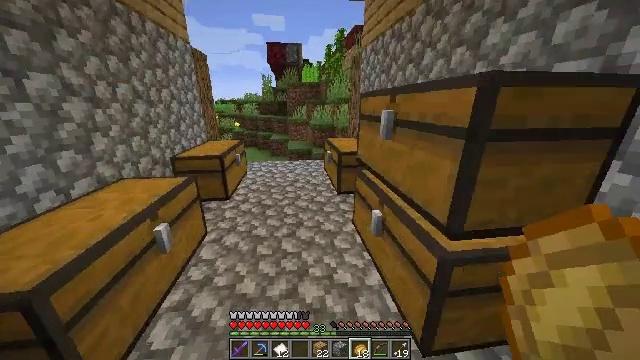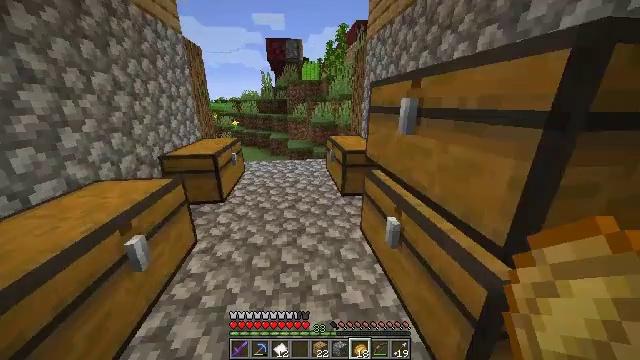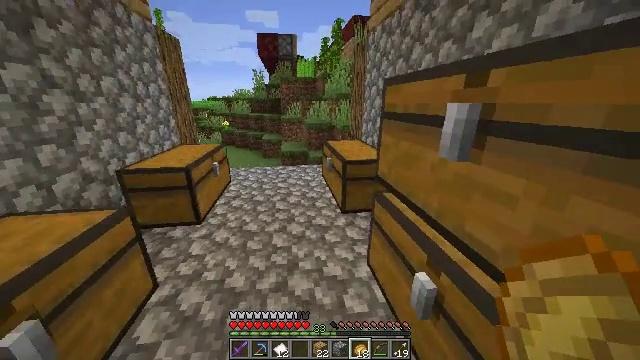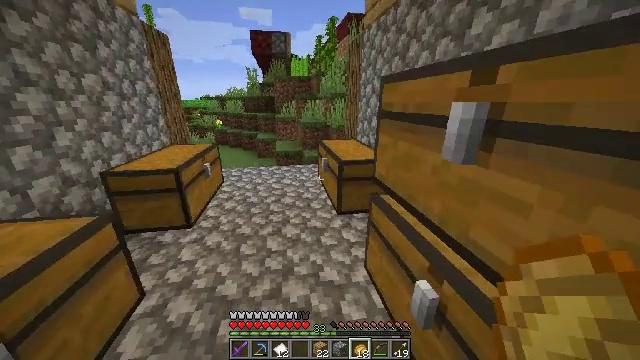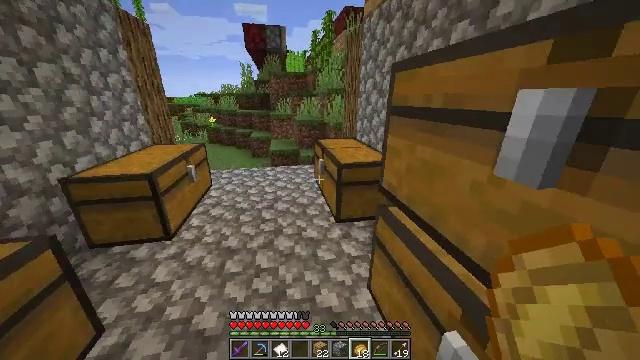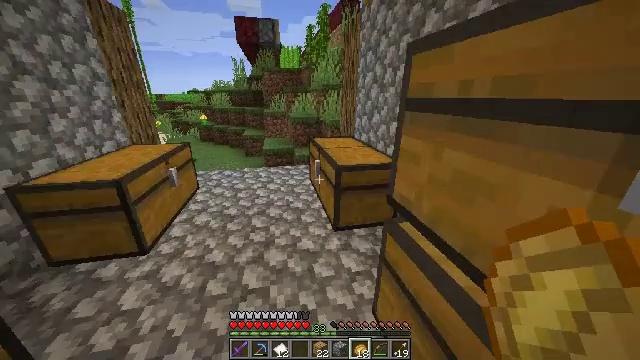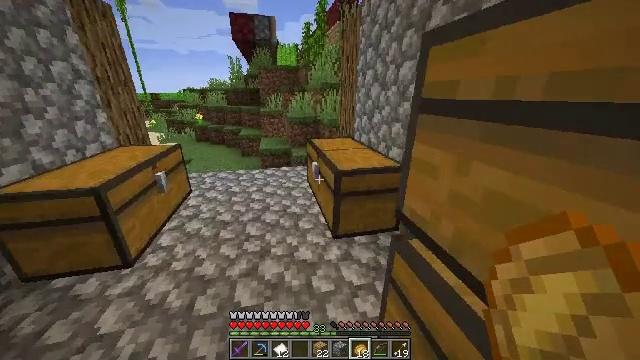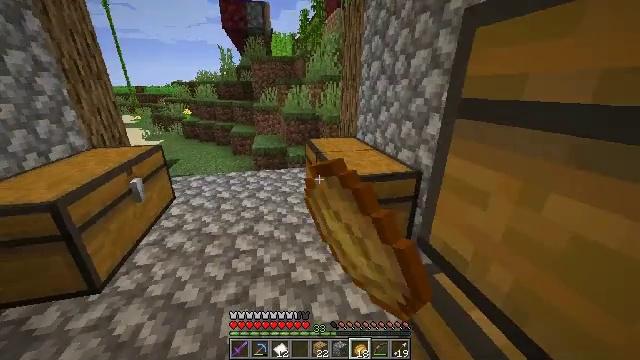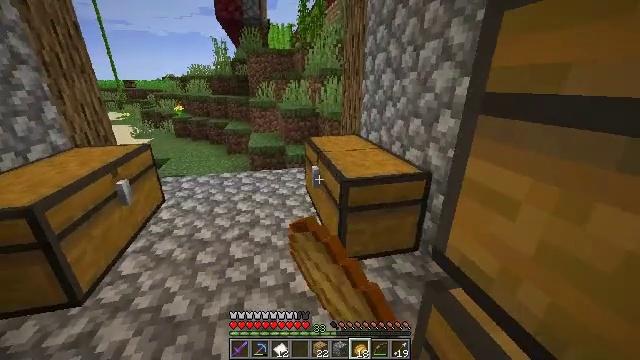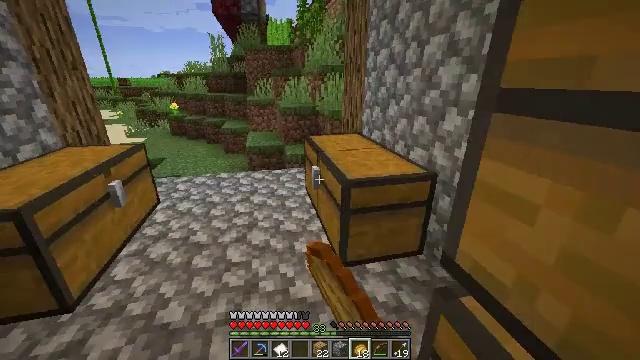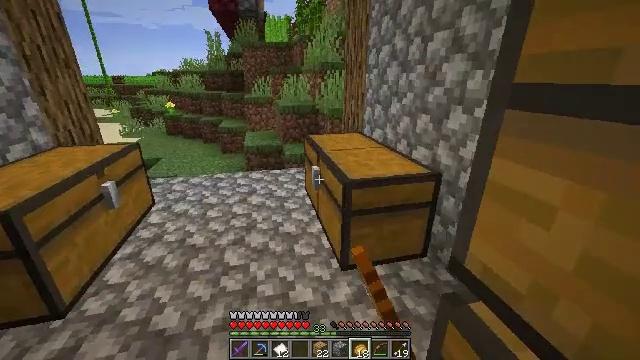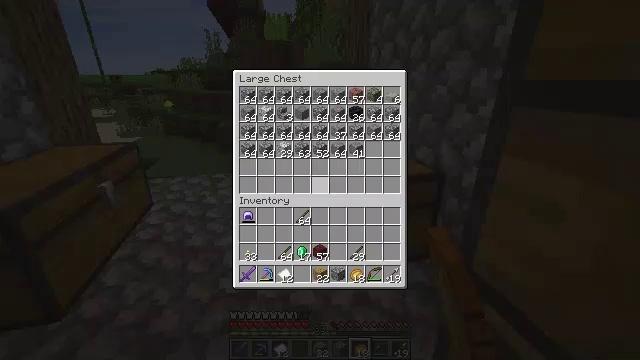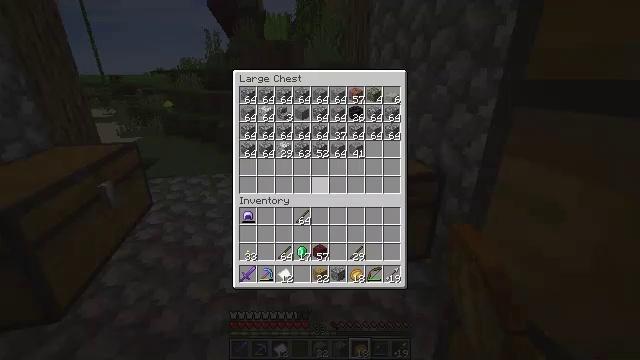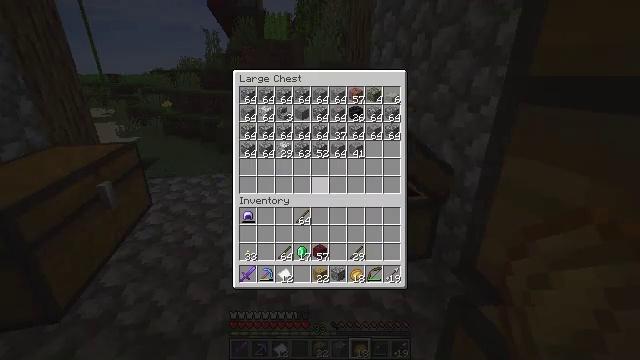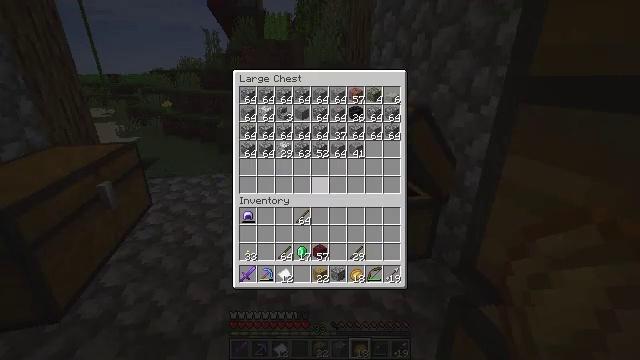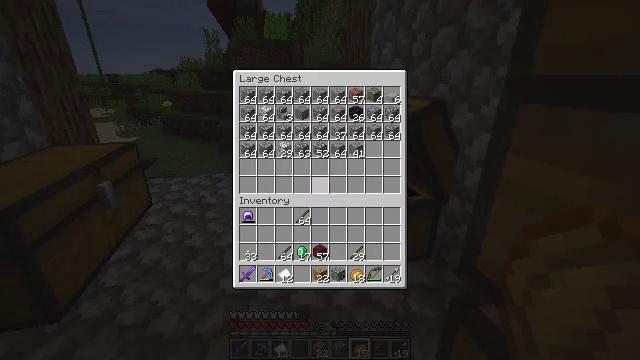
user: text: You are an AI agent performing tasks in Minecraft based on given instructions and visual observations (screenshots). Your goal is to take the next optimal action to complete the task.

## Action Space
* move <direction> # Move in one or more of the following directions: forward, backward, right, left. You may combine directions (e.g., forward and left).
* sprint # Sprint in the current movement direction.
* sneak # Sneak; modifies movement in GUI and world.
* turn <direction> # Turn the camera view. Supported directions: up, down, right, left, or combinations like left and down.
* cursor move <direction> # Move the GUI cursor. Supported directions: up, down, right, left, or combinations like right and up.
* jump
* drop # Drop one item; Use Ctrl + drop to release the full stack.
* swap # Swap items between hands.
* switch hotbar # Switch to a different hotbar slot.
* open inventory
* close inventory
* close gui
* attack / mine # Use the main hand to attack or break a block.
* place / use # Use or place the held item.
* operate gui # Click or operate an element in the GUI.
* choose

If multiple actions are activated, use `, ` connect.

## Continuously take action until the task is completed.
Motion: motion action
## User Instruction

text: Prepare the materials and craft a fletching table.
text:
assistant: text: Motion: move forward
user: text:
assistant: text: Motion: move forward, turn right
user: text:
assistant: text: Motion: move forward, turn right
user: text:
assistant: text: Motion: move forward
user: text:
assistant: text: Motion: move forward, turn right
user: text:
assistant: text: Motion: use / place
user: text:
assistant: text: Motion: use / place
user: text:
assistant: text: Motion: use / place
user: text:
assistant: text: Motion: use / place
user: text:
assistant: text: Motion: no_op
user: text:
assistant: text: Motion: open gui
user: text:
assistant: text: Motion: no_op
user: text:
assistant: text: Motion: no_op
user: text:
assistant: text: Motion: no_op
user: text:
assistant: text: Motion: no_op
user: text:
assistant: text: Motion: cursor move up
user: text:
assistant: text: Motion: cursor move left and up
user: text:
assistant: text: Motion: sneak, cursor move up
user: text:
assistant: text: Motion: sneak
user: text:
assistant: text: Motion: sneak
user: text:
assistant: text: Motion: sneak, cursor move right
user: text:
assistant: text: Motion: sneak, cursor move right
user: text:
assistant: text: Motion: sneak
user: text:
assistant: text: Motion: sneak
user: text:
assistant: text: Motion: sneak, cursor move left
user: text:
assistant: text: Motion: sneak
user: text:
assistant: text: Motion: sneak
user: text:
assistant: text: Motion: sneak
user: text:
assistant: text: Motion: sneak
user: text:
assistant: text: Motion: sneak